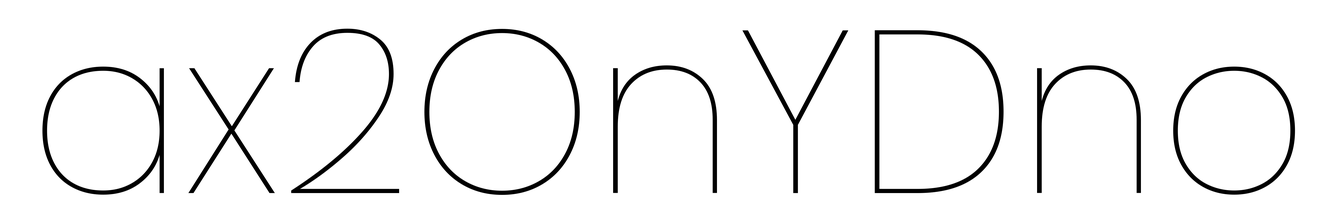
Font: Poppins-Thin